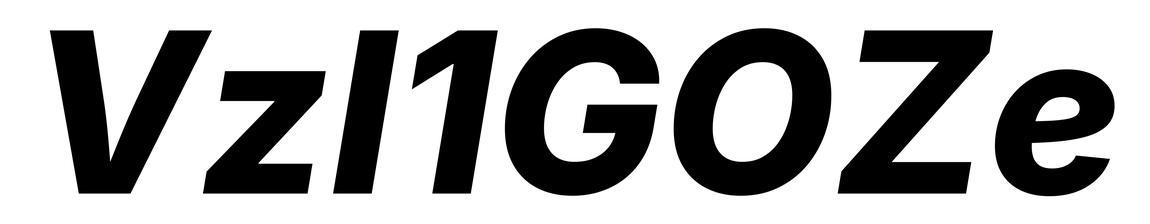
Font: Inter-Italic_ExtraBold_Italic